高一 · 度量几何学
已知正三角形 $A B C$ 的边长为 $a$, 那么 $\triangle A B C$ 的平面直观图 $\triangle A^{\prime} B^{\prime} C^{\prime}$ 的面积为 ( )
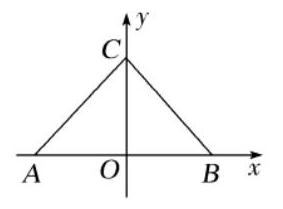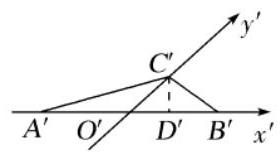
$\frac{\sqrt{3}}{4} \boldsymbol{a}^{2}$
B. $\frac{\sqrt{3}}{8} \boldsymbol{a}^{2}$
C. $\frac{\sqrt{6}}{8} a^{2}$
D. $\frac{\sqrt{6}}{16} a^{2}$
答案: D
解析: 【分析】

由斜二测画法画出正三角形 $A B C$ 的直观图 $\triangle A^{\prime} B^{\prime} C^{\prime}$, 作直观图 $\triangle A^{\prime} B^{\prime} C^{\prime}$ 的底边 $A^{\prime} B^{\prime}$ 的高, 进而求高, 再由三角形的面积公式求得结果。

【详解】

如图(1)2所示的实际图形和直观图.

图(1)

图(2)

由斜二测画法可知, $A^{\prime} B^{\prime}=A B=a, O^{\prime} C^{\prime}=\frac{1}{2} O C=\frac{\sqrt{3}}{4} a$, 在图(2)中作 $C^{\prime} D^{\prime} \perp A^{\prime} B^{\prime}$ 于 $D^{\prime}$, 则 $C^{\prime} D^{\prime}=$ $\frac{\sqrt{2}}{2} O^{\prime} C^{\prime}=\frac{\sqrt{6}}{8} a$. 所以 $S_{\triangle A^{\prime} B^{\prime} C^{\prime}}=\frac{1}{2} A^{\prime} B^{\prime} \cdot C^{\prime} D^{\prime}=\frac{1}{2} \times a \times \frac{\sqrt{6}}{8} a=\frac{\sqrt{6}}{16} a^{2}$.

故选: $D$.

【点睛】

本题考查几何体的直观图, 考查基本应用求解能力, 属于基础题。求几何图形的直观图的面积, 方法一, 根据斜二测画法, 作出直观图, 再求直观图的面积; 方法二, 直观图的面积与原平面图形的面积比为 $\frac{\sqrt{2}}{4}$ 。